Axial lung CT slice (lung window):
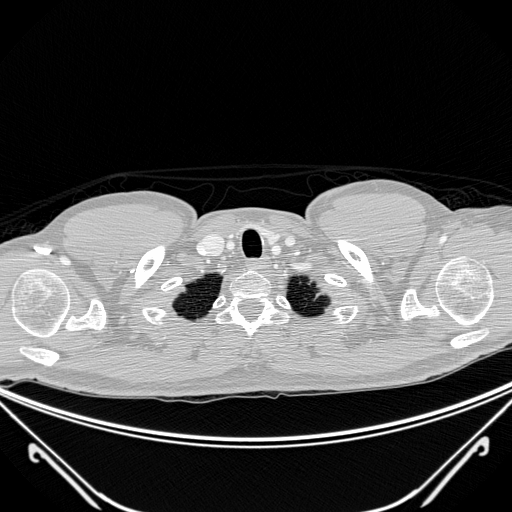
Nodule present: no